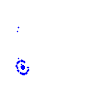
Particle: pion